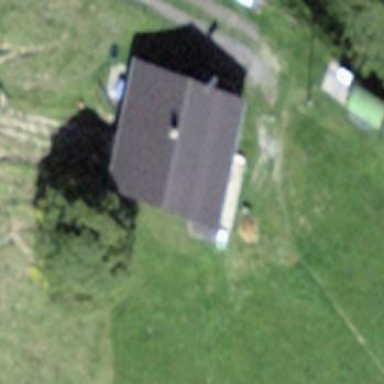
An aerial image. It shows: Cabin.